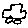
Label: car